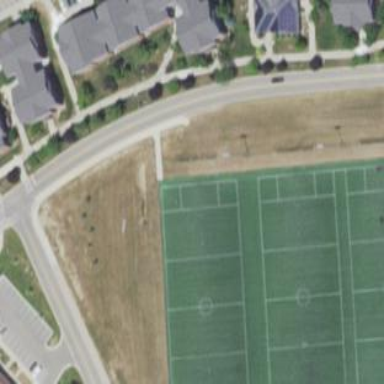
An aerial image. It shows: Artificial turf pitch within leisure land area.